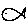
Label: fish